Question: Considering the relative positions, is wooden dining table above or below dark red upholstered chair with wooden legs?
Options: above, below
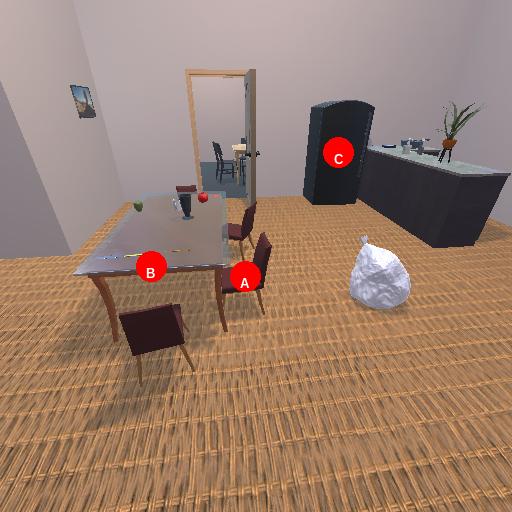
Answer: above